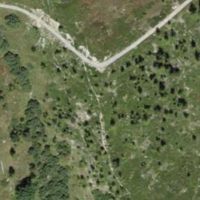
EUNIS habitat code: 23
Species observed at this site:
Vaccinium myrtillus
Arctostaphylos uva-ursi
Arnica montana
Melitaea didyma
Gymnadenia conopsea